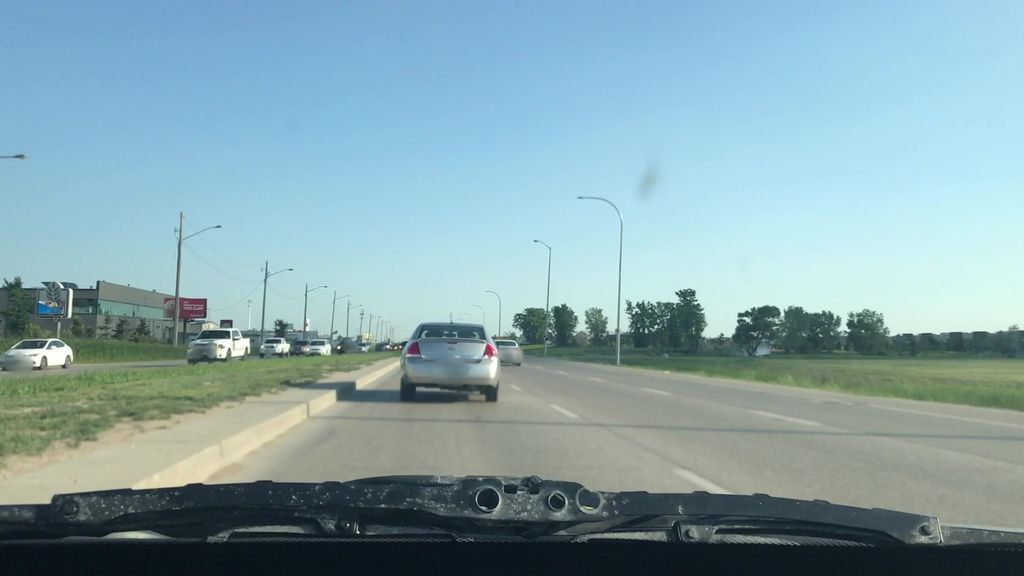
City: winnipeg